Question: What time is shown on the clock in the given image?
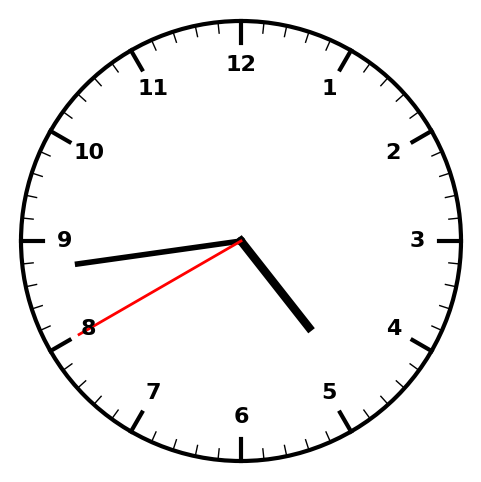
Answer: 04:43:40